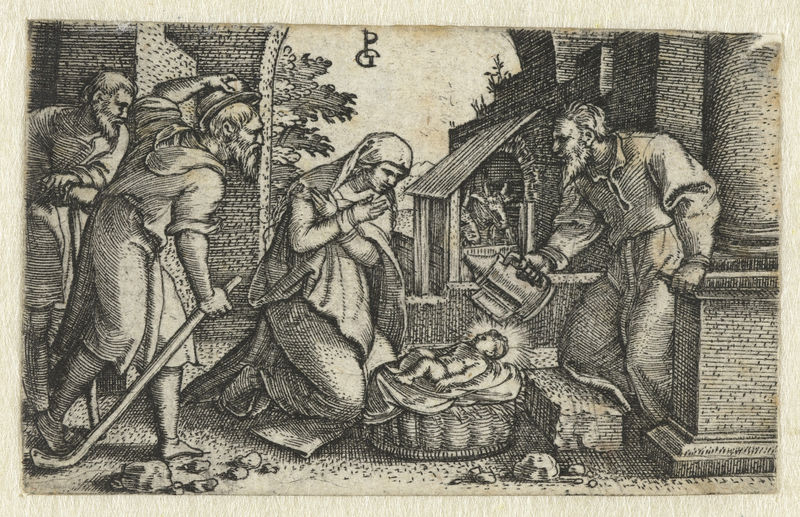
Titel: Geboorte van Christus en aanbidding van herders
Künstler: Georg Pencz
Standort: Amsterdam
Institution: Rijksmuseum
Schlagwörter: bäume, hell, hut, lampe, schwarz, säule, weiss, bart, architektur, steine, kind, bogen, grafik, korb, leuchten, ruine, strahlen, druck, heiligenschein, jesus, maria, hirten, christi, josef, joseph, geburt, chrsti